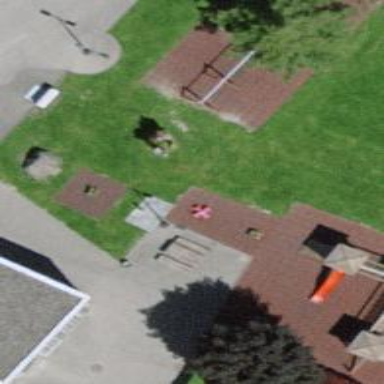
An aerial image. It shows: Picnic table located in leisure land area.